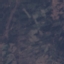
Land use / land cover class: HerbaceousVegetation